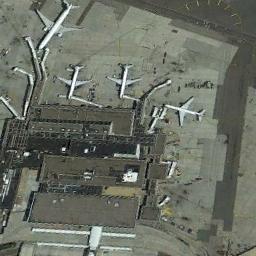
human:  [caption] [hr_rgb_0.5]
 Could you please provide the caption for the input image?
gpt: Four planes parked next to the terminal and some buildings behind the terminal .

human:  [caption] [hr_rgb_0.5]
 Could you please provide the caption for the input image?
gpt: Four airplanes were parked  on the airport beside the building .

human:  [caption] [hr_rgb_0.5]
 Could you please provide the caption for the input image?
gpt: Four planes docked at the corresponding gates .

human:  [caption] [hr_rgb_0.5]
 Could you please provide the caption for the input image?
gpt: Four airplanes were parked around the terminal .

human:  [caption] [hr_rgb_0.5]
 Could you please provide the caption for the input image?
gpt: Four planes were in the open space around the building .